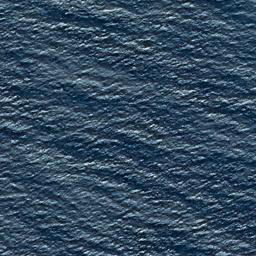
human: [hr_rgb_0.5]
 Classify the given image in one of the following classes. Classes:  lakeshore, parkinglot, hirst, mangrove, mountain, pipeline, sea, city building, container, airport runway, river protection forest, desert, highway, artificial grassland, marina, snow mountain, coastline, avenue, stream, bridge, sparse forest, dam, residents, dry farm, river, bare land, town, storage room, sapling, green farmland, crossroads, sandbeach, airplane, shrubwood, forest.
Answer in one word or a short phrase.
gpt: sea